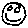
Label: smiley face